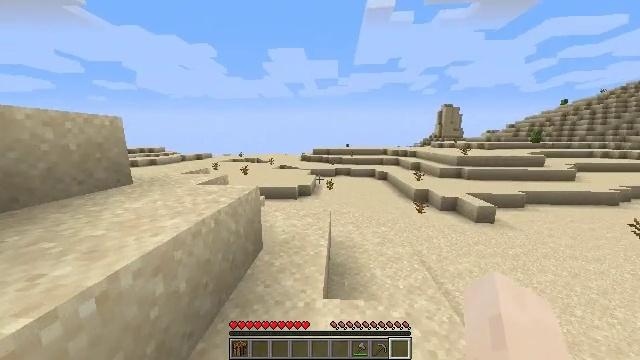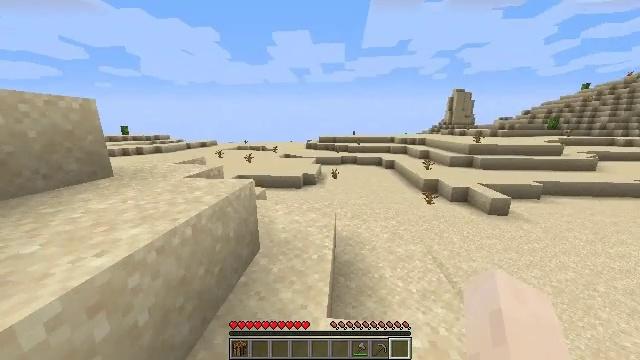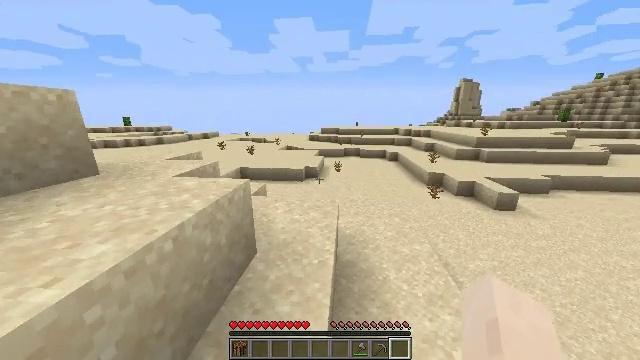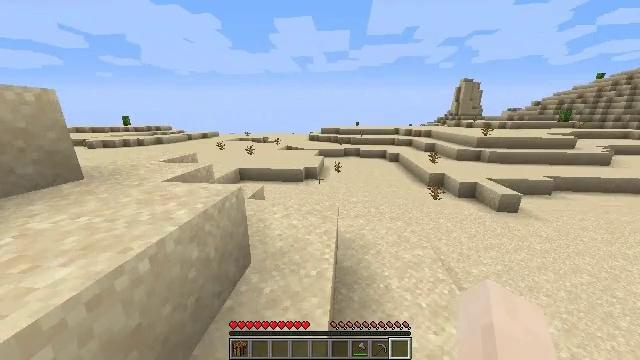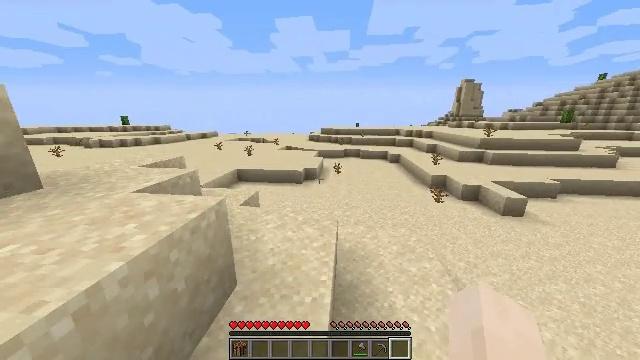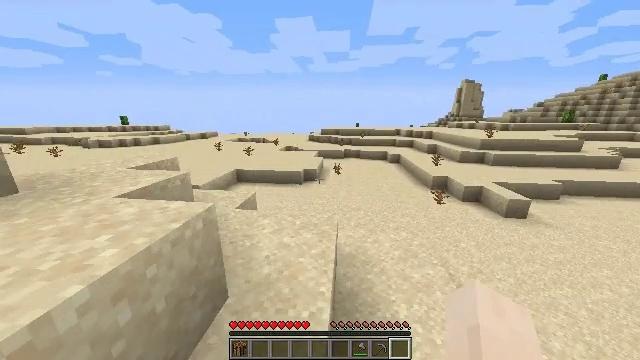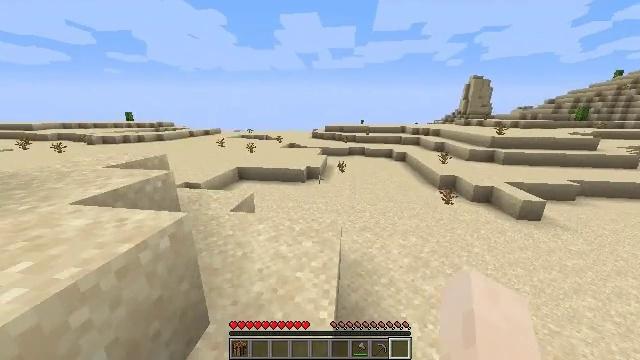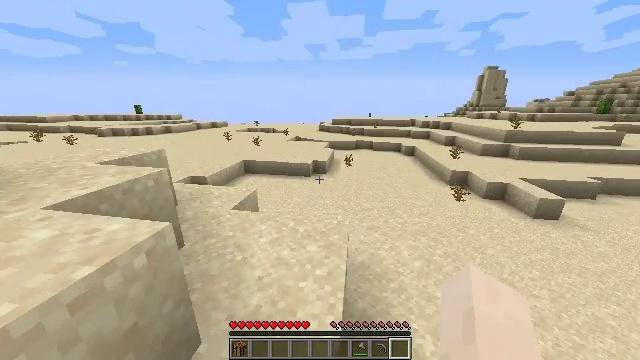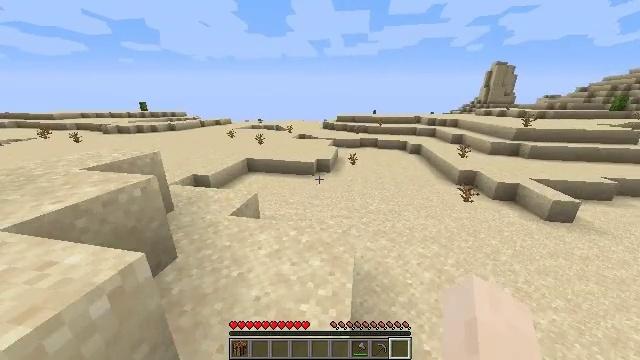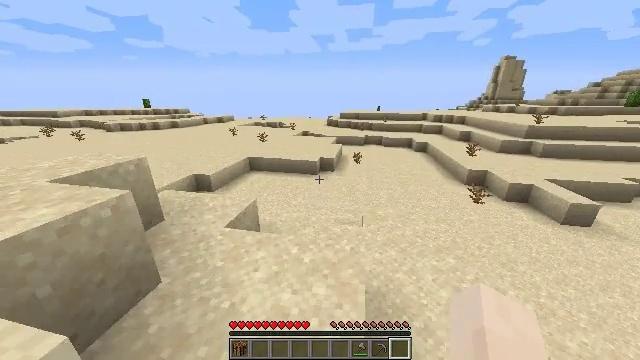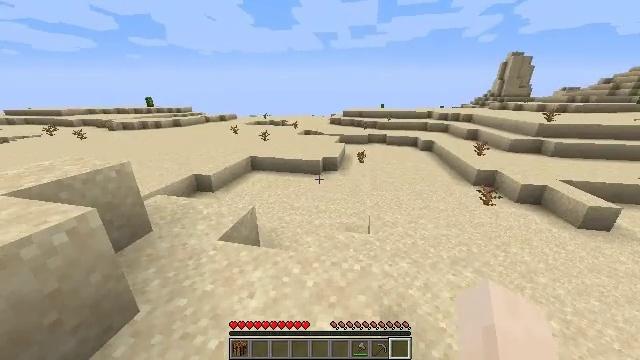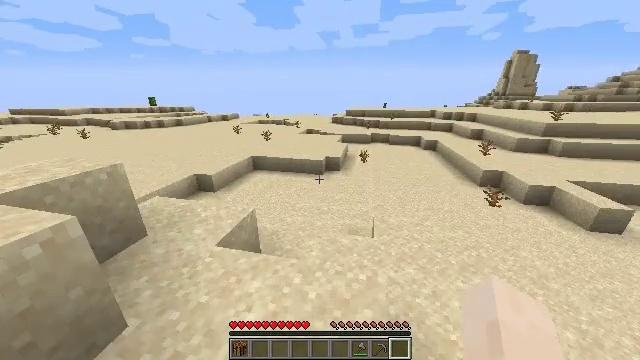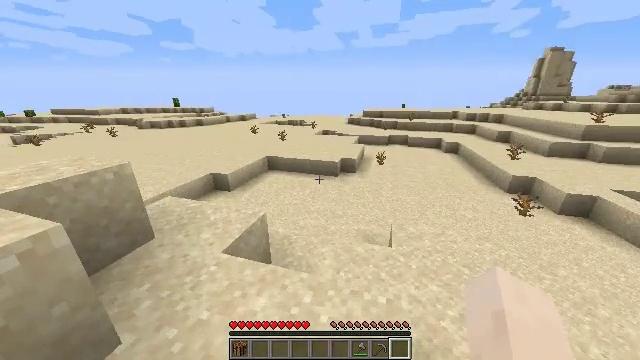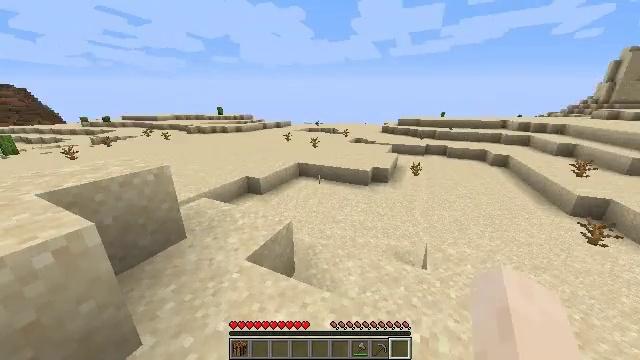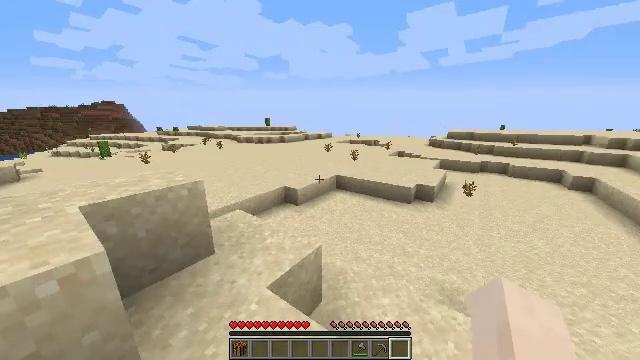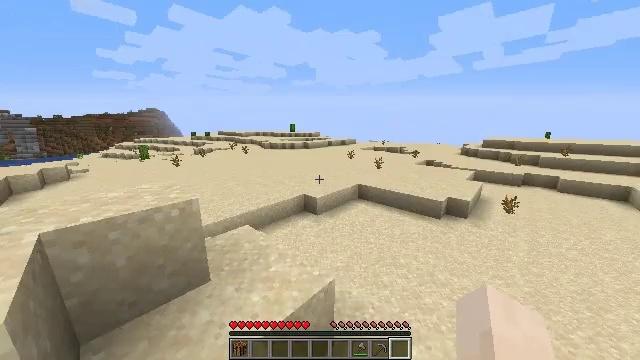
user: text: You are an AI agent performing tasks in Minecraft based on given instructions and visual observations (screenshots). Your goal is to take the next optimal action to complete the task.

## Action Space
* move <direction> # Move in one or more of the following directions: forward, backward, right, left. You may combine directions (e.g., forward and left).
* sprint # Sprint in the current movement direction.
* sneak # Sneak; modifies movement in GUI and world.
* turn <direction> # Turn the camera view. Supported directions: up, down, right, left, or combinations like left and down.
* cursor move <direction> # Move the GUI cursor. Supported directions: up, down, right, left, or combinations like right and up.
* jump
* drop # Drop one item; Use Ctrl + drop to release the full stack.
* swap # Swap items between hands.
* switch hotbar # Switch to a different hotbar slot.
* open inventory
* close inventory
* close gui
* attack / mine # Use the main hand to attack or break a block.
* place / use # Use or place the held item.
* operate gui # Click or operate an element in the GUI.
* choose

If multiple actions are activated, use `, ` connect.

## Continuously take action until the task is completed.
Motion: motion action
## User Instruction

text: Hunt animals.
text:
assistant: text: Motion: move forward, sprint, turn left and down
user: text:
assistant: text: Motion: move forward, sprint, turn down
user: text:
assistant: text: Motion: move forward, sprint
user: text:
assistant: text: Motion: move forward, sprint
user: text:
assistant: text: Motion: move forward, sprint
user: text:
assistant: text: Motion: move forward, sprint, turn left and down
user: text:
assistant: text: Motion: move forward, sprint, turn left and down
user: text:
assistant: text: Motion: move forward, sprint, turn left
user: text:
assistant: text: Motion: move forward, sprint
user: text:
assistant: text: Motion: move forward, sprint
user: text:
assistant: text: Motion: move forward, sprint
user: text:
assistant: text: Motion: move forward, sprint, turn left
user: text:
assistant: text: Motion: move forward, sprint, turn left and up
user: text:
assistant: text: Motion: move forward, sprint, turn left and up
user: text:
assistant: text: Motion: move forward, sprint, turn left and up
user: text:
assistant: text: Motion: move forward, sprint
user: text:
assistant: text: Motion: move forward, sprint
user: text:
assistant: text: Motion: move forward, sprint
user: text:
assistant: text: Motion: move forward, sprint
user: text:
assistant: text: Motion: move forward, sprint
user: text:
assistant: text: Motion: move forward, sprint
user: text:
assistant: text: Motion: move forward, sprint
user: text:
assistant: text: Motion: move forward, sprint
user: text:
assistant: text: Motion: move forward, sprint
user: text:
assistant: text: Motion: move forward, sprint
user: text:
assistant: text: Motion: move forward, sprint
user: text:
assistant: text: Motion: move forward, sprint
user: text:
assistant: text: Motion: move forward, sprint
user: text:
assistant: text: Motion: move forward and move right, sprint
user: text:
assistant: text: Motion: move forward and move right, sprint